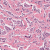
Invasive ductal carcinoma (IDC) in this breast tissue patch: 1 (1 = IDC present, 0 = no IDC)